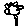
Label: flower